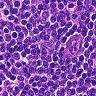
Metastatic tissue present: no